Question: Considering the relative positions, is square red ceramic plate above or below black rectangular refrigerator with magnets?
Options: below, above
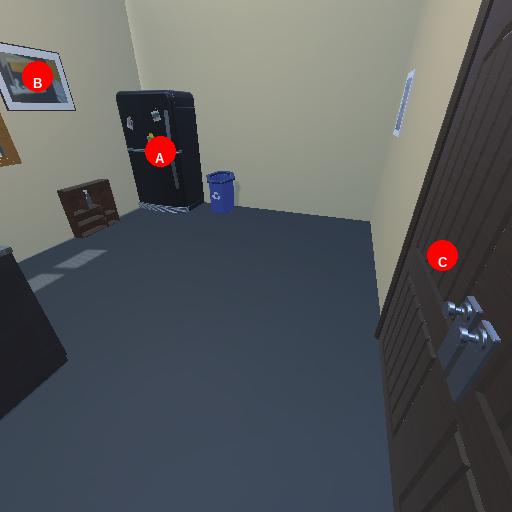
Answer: below